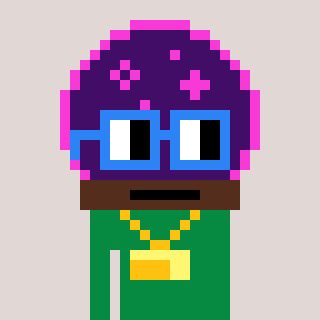
a pixel art character with square blue glasses, a crystalball-shaped head and a green-colored body on a warm background